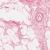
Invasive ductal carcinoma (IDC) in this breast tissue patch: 0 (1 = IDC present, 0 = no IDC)